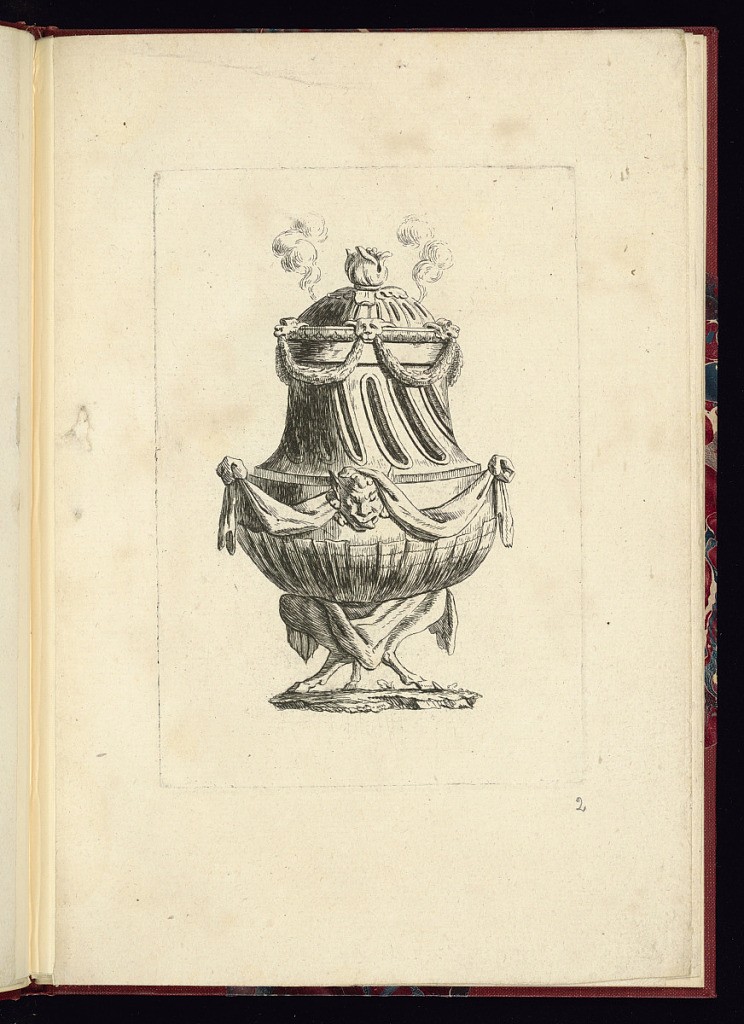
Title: Ornamental Vase Design
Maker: Charles Leviez, French, 1708–1778
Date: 1756-1773
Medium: Etching on laid paper
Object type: Print
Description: Lidded vase in the form of an incense burner, with smoke billowing from the top. The rim of the vase is decorated with grotesque mascarons. Festoons are draped between, connecting at the mouths of the mascarons. The neck of the vase has deep, slanted carving. There is another mascaron (perhaps a satyr) at the center of the shoulder of the vase, with drapery over its top and connecting at either side of the vase in a knot. The foot of the vase is a tripod formed from goat legs. The vase is set upon a small bit of earth. The plate is not signed or numbered.